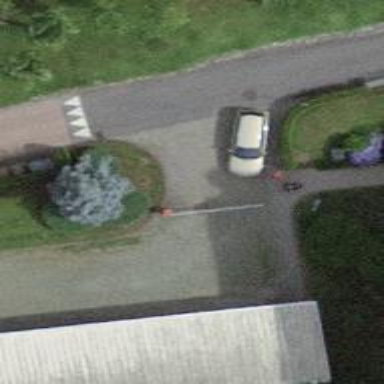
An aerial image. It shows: Lift gate barrier.